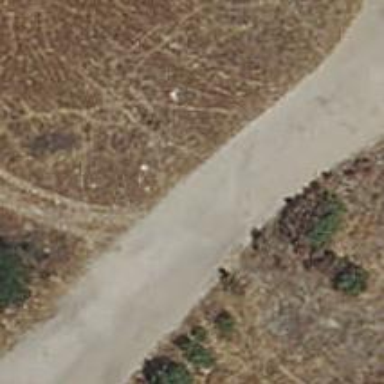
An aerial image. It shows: Sidewalk with earth surface alongside cycle track.